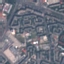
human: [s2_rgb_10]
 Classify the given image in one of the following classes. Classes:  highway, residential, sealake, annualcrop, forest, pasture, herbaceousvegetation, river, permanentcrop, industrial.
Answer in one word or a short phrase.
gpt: Residential